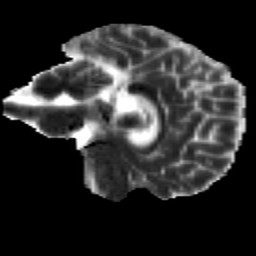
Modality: MD
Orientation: sagittal
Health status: healthy
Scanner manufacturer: siemens
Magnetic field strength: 3 T
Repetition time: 12 s
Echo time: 0.092 s